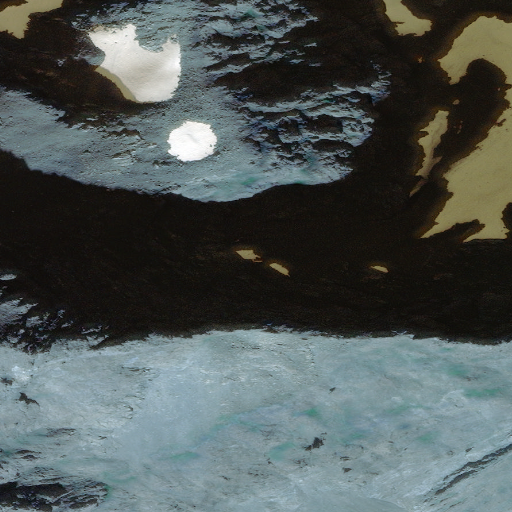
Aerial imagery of mountain in Alaska named Mount Eleanor containing only unknown